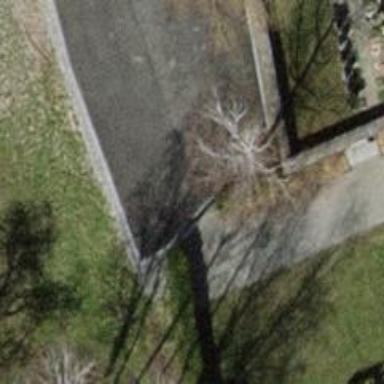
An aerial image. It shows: Grass driveway.